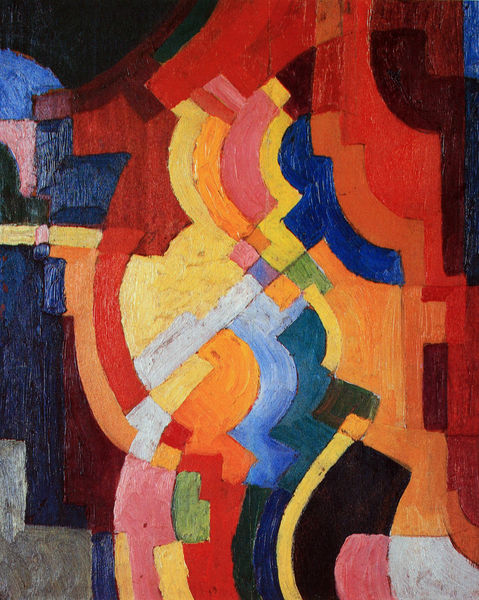
Titel: Farbige Formen III
Künstler: August Macke
Standort: Bonn
Institution: (Privatbesitz)
Schlagwörter: blau, dunkel, weiß, gelb, grün, braun, bunt, grau, hell, orange, schwarz, rot, malerei, muster, ornament, bild, rosa, abstrakt, farben, modern, dunkelgrün, farbe, formen, dunkelblau, dunkelrot, eckig, konturen, picasso, bgen, miro, ghell, 1900